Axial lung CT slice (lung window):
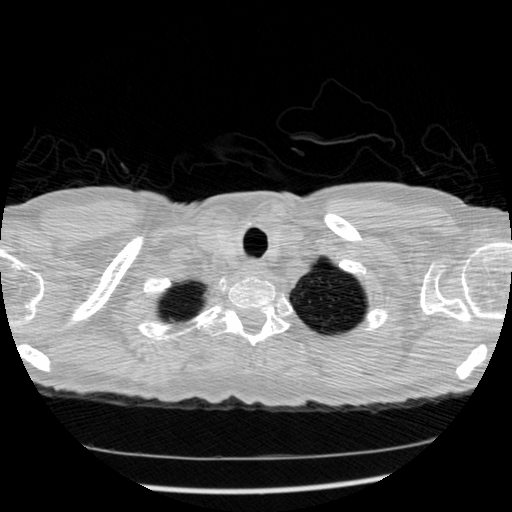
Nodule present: no